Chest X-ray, AP view. Patient: 57 years old, sex M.
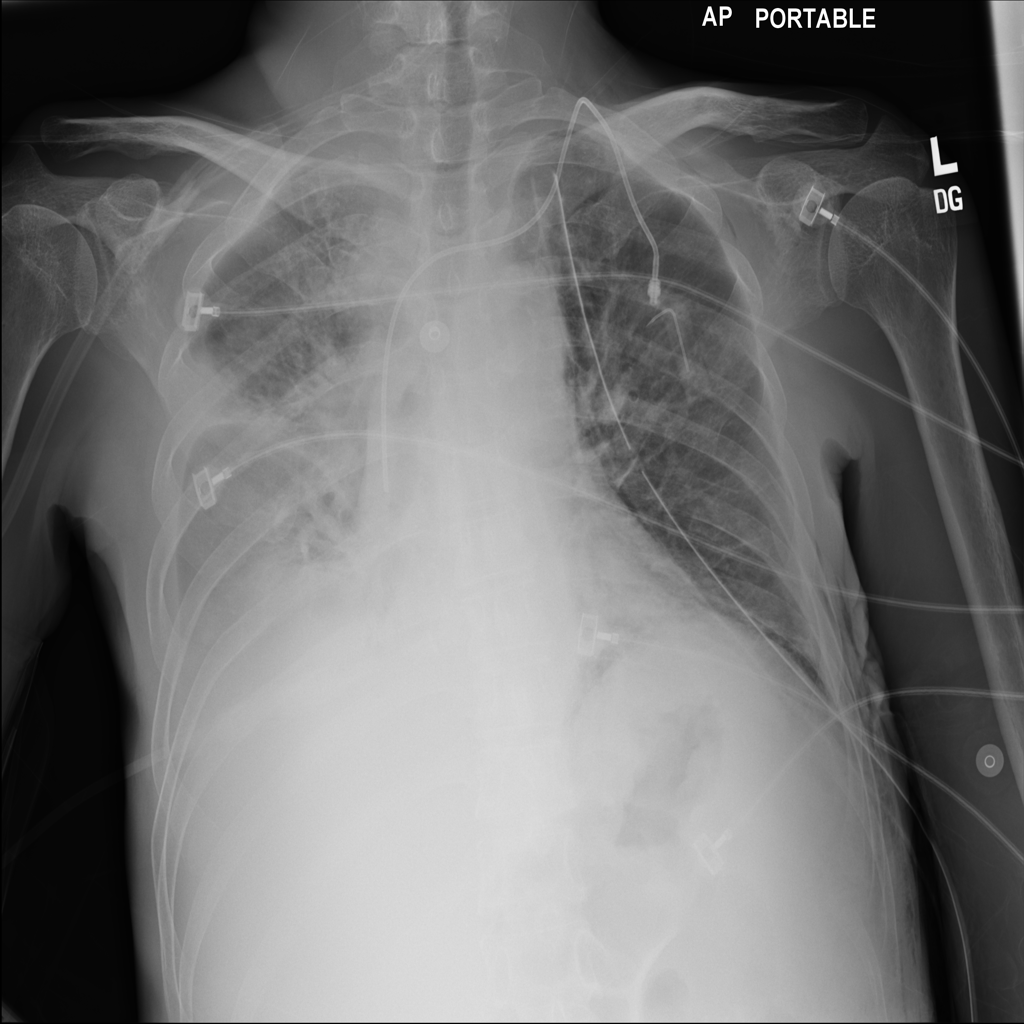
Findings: Effusion, Pneumothorax